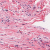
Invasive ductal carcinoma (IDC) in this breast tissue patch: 0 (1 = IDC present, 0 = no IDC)